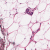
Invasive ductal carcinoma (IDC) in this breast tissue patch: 0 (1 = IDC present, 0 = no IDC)